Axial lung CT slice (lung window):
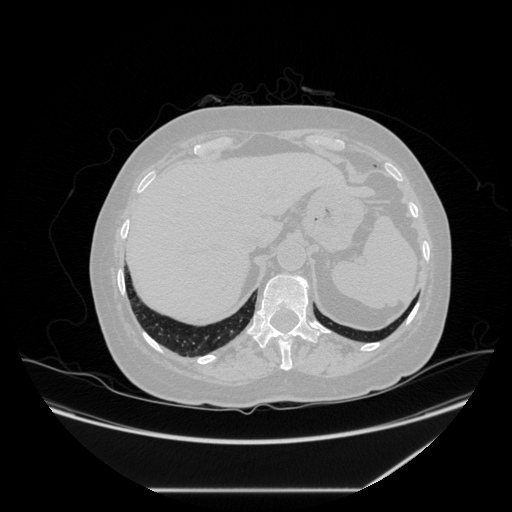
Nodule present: no